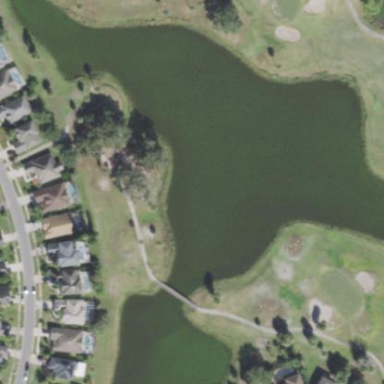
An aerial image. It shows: Water hazard in golf course. The hazard is natural water feature.